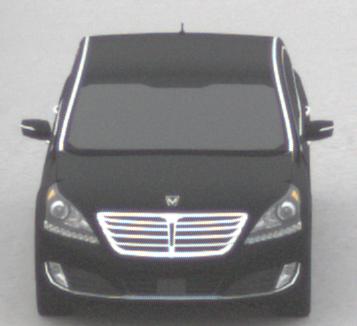
Make: Hyundai
Model: Equus
Detailed model: Gen. 2 VI
Model produced from: 2009
Model produced until: 2016
Doors: 4
Color: black
Road condition: dry road
Daytime: morning or afternoon
Contrast: low contrast